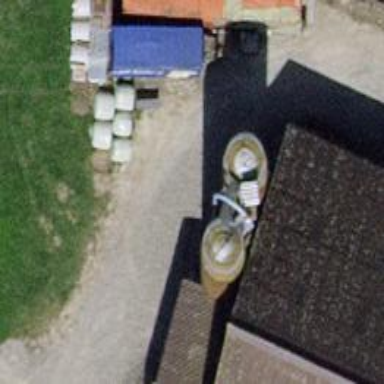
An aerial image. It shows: Silo.